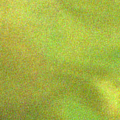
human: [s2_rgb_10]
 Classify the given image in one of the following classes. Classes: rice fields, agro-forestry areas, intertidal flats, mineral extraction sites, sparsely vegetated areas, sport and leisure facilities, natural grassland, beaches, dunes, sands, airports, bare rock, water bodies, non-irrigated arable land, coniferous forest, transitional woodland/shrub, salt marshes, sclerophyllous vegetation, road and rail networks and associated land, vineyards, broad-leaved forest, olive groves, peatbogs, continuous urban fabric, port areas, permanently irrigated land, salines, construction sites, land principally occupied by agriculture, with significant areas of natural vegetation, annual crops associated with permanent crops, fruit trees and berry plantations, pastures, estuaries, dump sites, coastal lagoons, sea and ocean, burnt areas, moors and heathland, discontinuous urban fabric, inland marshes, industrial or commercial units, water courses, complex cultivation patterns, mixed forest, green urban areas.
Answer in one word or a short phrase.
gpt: coastal lagoons